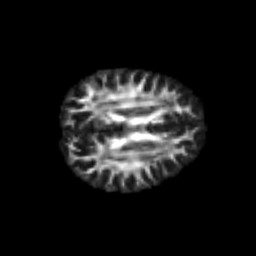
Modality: FA
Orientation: axial
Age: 25
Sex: male
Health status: healthy